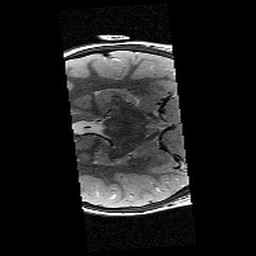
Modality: T2w
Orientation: axial
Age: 9
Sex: female
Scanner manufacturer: siemens
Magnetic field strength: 3 T
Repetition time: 9.23 s
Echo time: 0.067 s